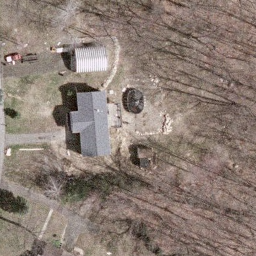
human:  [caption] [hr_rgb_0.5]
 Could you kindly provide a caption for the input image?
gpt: A house is surrounded by withered plants in the sparse residential area .

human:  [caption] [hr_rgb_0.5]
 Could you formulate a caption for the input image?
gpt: A house with some cars parked beside is in the sparse residential area .

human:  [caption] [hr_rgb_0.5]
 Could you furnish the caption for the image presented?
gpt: A house is surrounded by withered plants and lawn in the sparse residential area .

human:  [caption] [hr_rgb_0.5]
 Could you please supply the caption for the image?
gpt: This is a sparse residential area with a house surrounded by withered plants and lawn .

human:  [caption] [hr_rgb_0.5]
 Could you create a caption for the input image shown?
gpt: A house with plants surrounded and some cars parked beside .